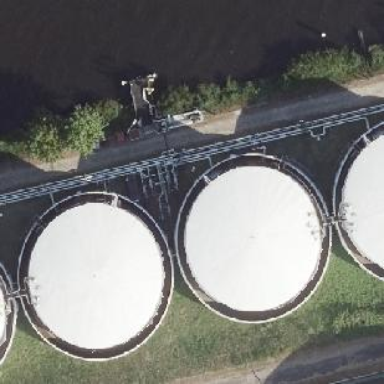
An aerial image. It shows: Storage tank which is man-made.